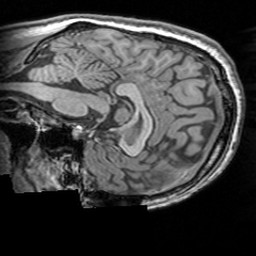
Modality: T1w
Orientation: sagittal
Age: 18
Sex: male
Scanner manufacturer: siemens
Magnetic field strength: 3 T
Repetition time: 1.63 s
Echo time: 0.00311 s